Field crop: maize
Growth stage: 2
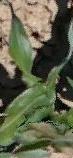
Species: maize